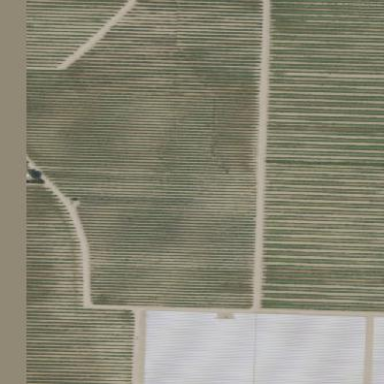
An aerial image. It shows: Beautiful vineyard in the countryside.